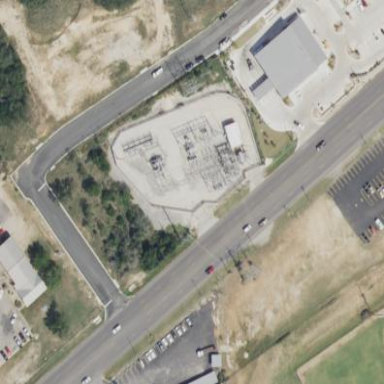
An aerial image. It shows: Outdoor power substation surrounded by fence. This substation operates at the transmission level.